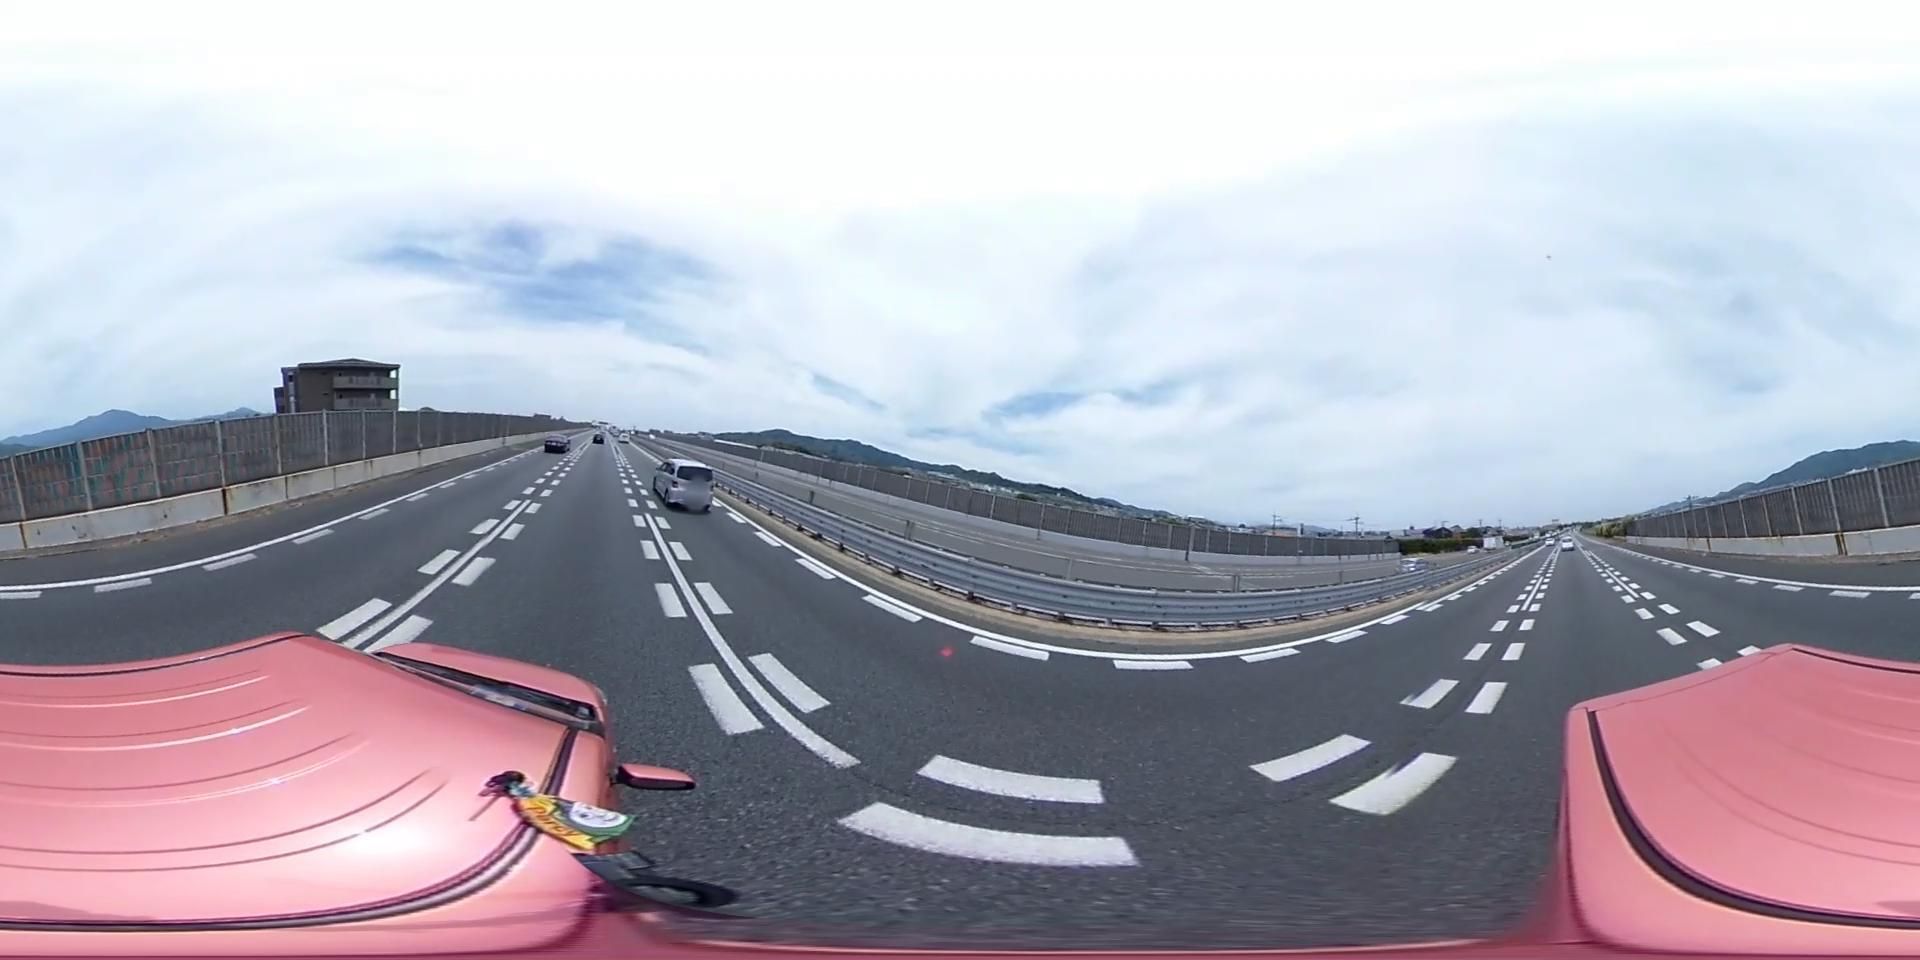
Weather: cloudy
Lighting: day
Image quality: slightly poor
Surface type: cycling surface
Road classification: unclassified, tertiary
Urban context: urban centre
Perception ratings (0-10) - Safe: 0.15, Lively: 1.57, Beautiful: 7.29, Boring: 6.26, Depressing: 5.68, Wealthy: 1.87